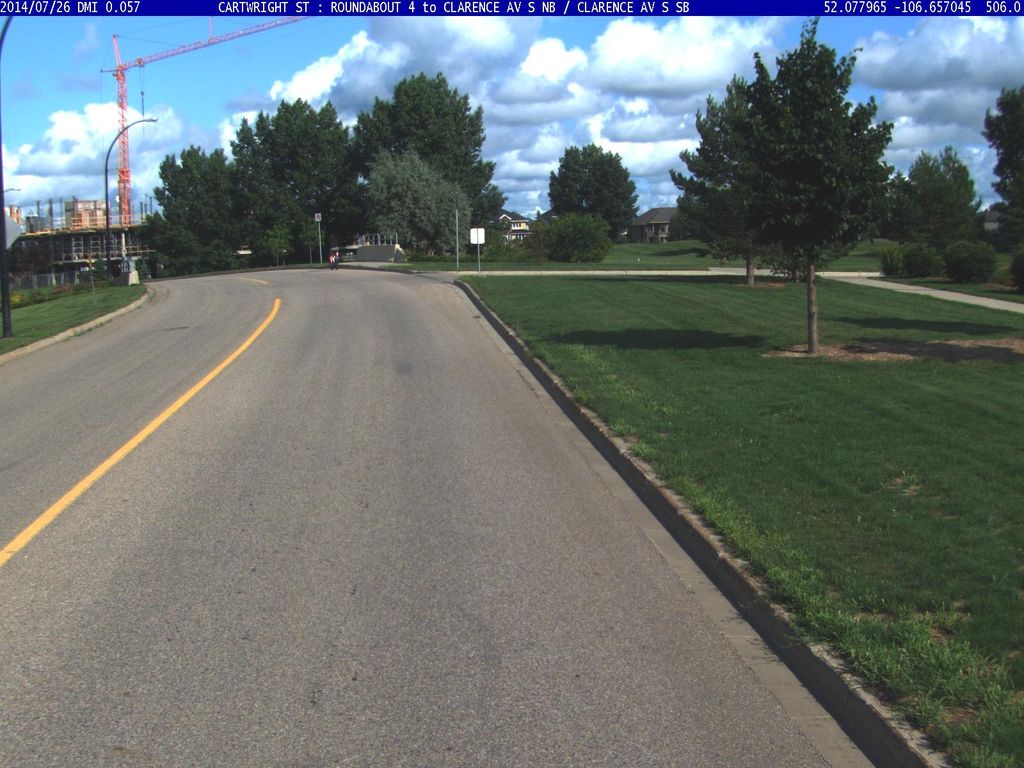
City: saskatoon